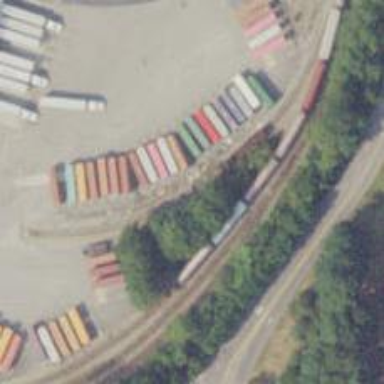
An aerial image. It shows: Railway spur service.